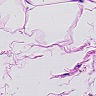
Metastatic tissue present: no